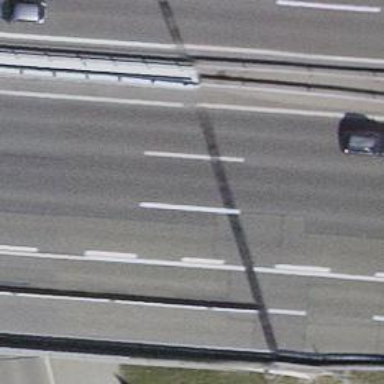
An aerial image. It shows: Asphalt bridge over motorway.